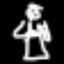
Label: angel